Field crop: maize
Growth stage: 1
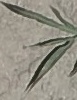
Species: sorghum